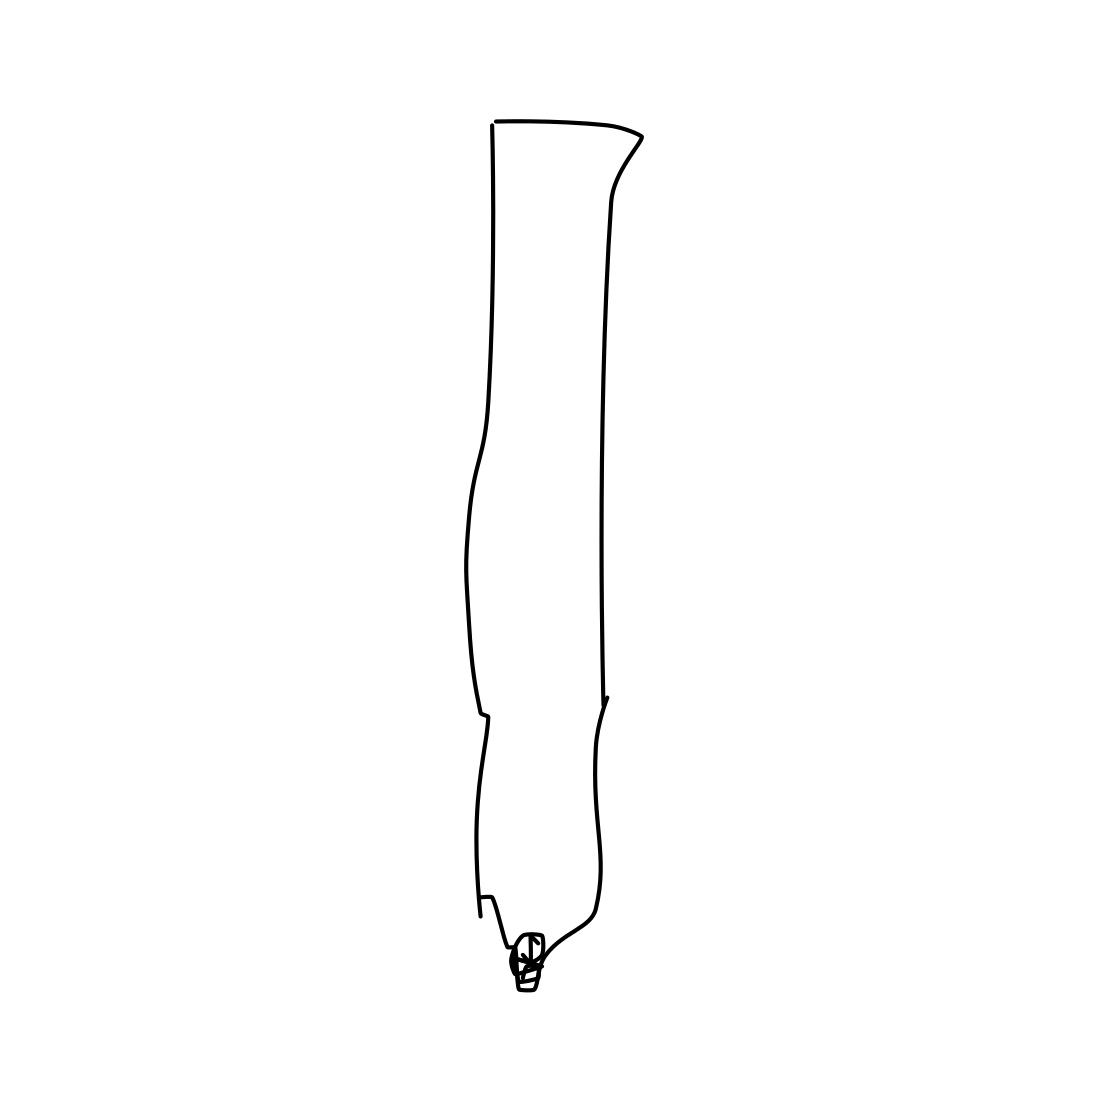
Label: pen